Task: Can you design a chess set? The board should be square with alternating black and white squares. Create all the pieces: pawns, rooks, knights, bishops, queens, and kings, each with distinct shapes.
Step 5495:
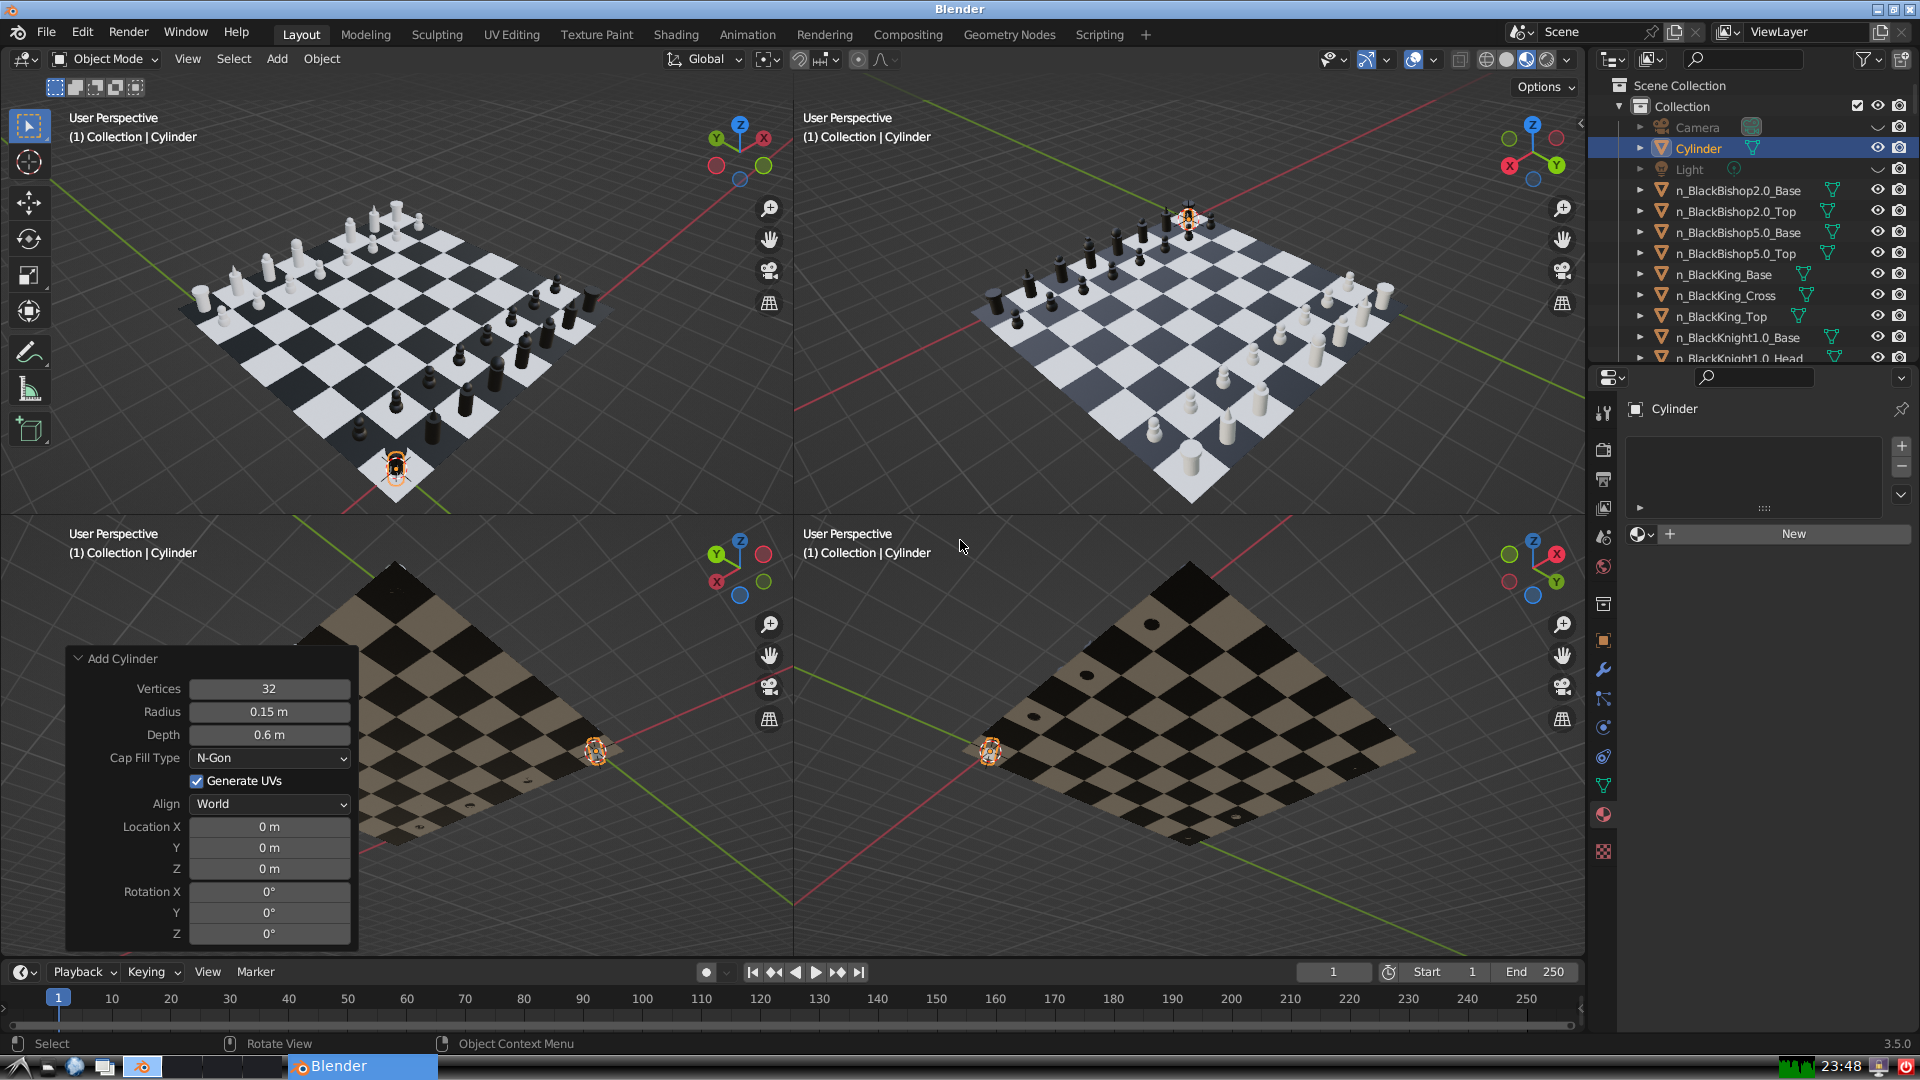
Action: {"mouse_move": [270, 731]}